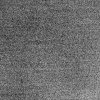
Atmospheric dust classification: dusty